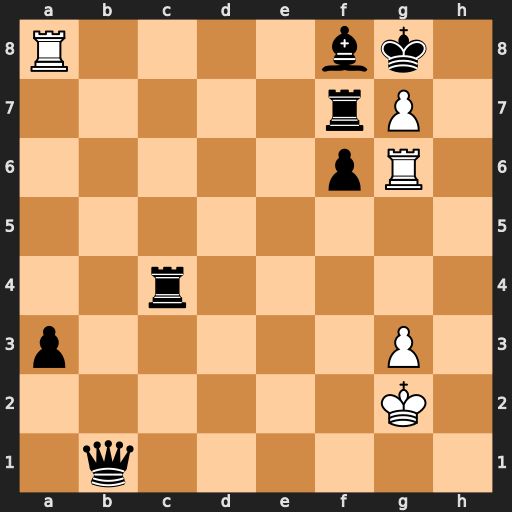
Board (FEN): R4bk1/5rP1/5pR1/8/2r5/p5P1/6K1/1q6
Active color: w
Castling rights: -
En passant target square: -
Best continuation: gxf8=Q+ Kh7 Qxf7#